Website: lowes
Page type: newsletter-management
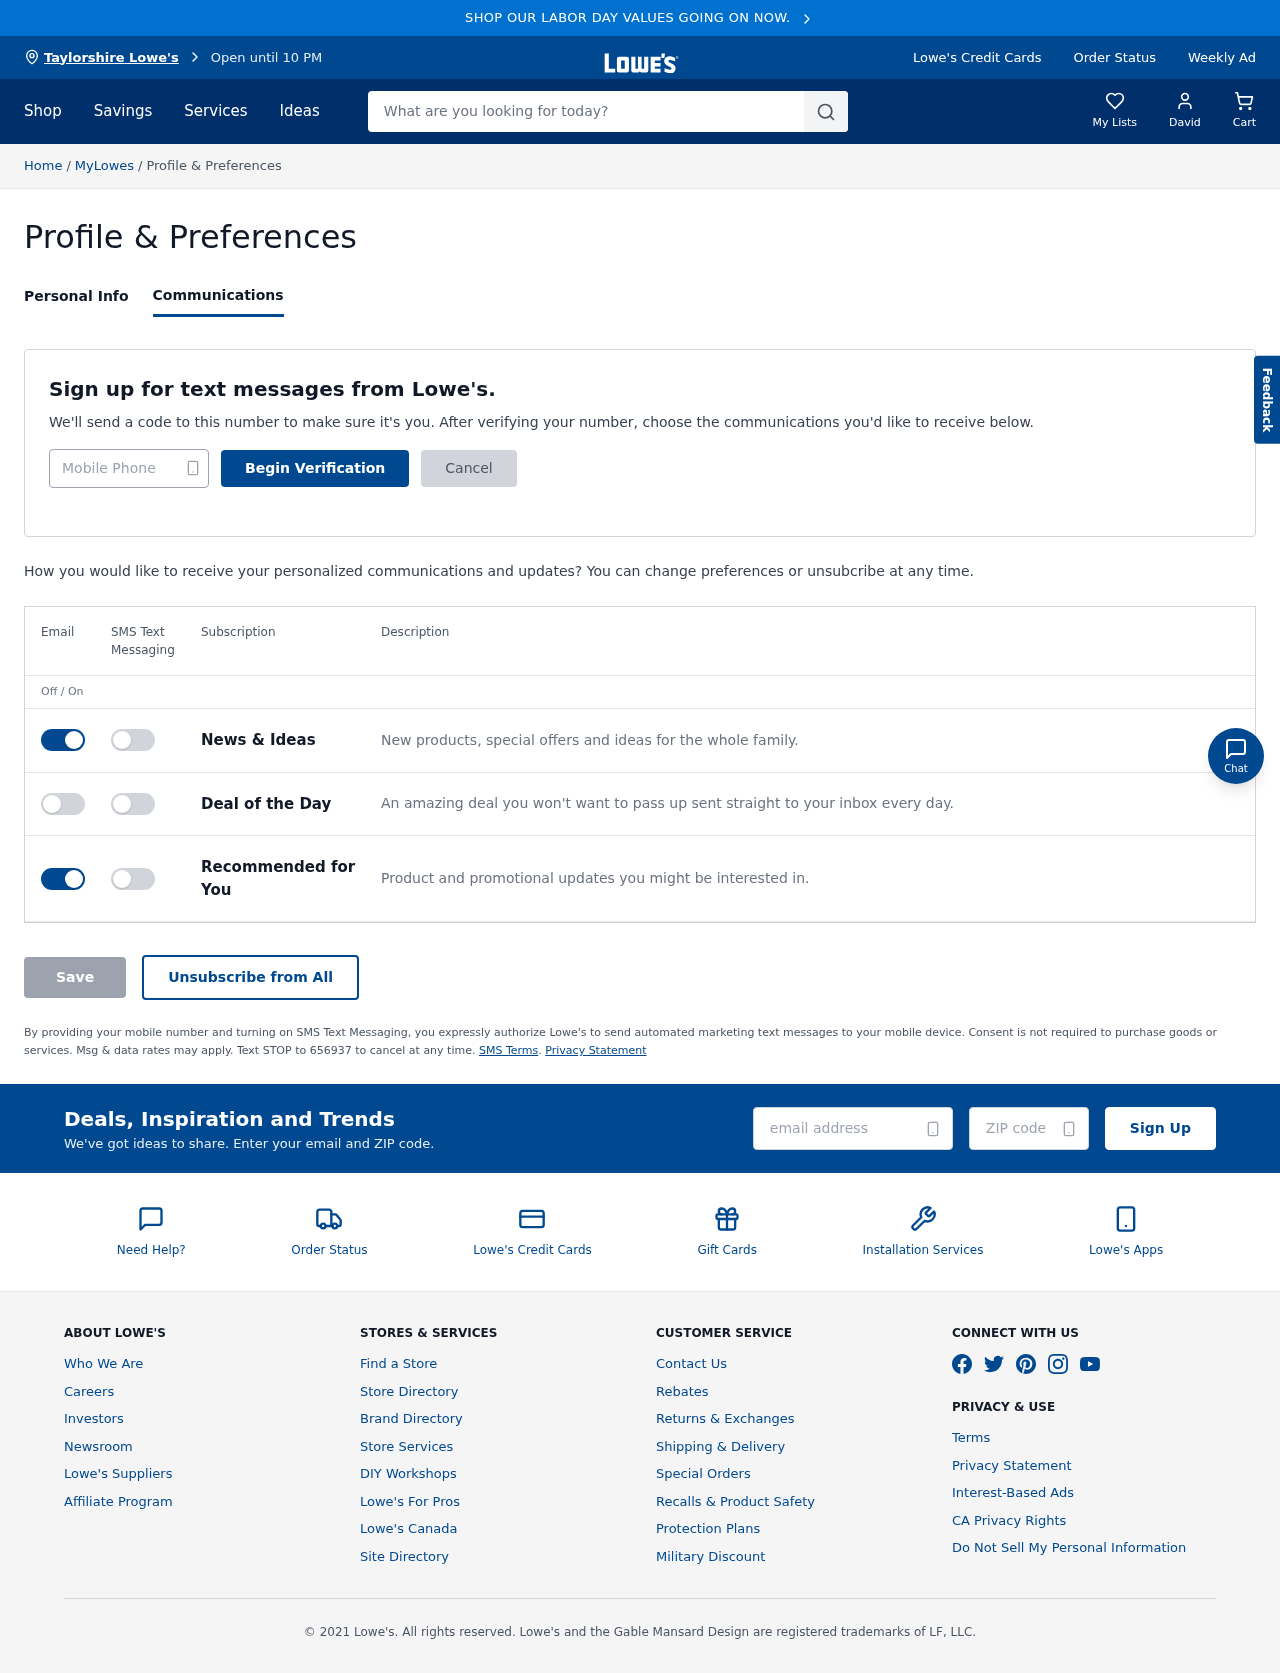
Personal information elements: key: PII_CITY
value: Taylorshire Lowe's
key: PII_EMAIL
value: david_rodriguez@yahoo.com
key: PII_FIRSTNAME
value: David
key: PII_PHONE
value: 4492657277
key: PII_POSTCODE
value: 94883
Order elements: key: ORDER_NUM_ITEMS
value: Cart
Search elements: key: HEADER_SEARCH
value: What are you looking for today?